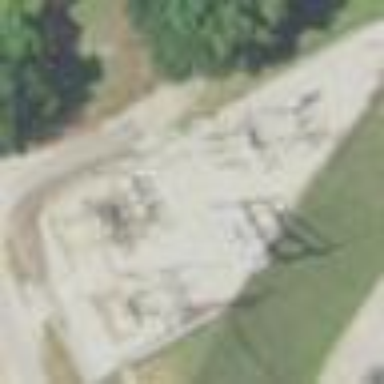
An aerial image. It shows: Power substation with fence around it. The substation is used for switching.